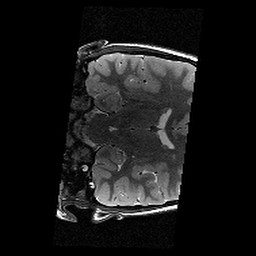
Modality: T2w
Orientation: coronal
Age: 10
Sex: male
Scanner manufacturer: siemens
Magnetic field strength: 3 T
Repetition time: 9.23 s
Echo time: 0.067 s